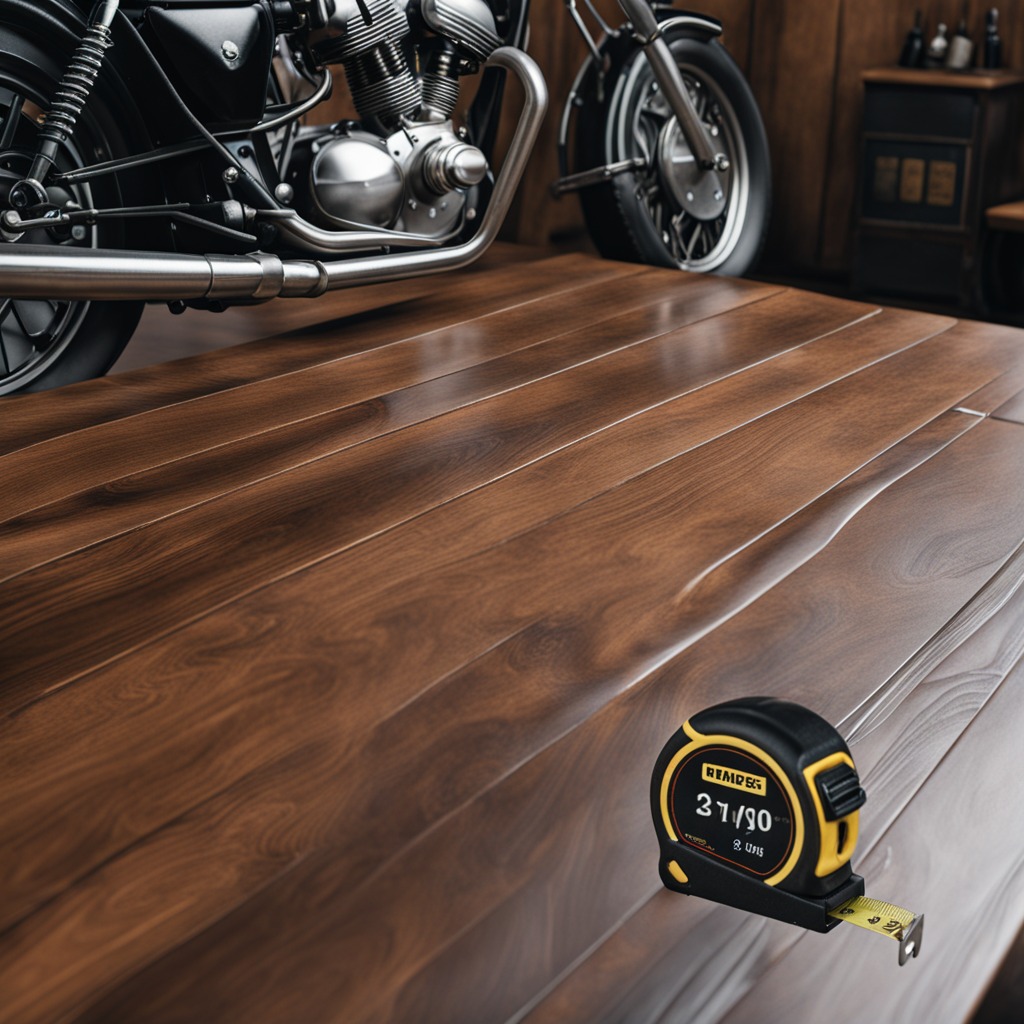
A measuring tape lies on the oil-spilled wooden table in a vintage motorcycle garage.